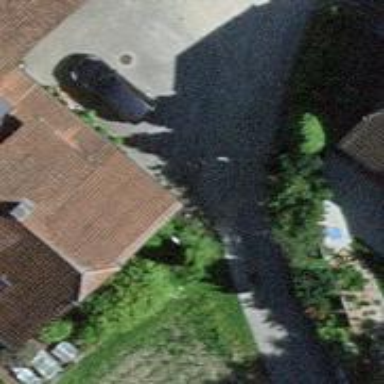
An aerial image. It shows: Unpaved driveway designed for service vehicles.